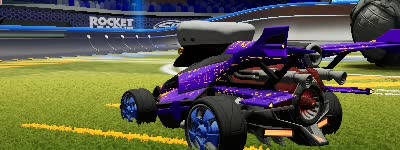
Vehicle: aftershock